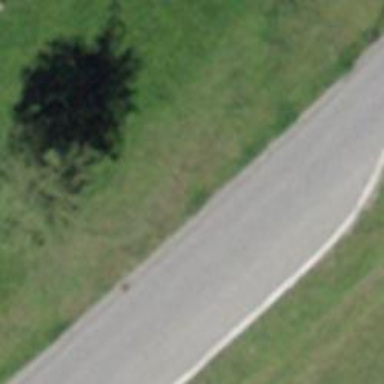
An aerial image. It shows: Passing place on the road.